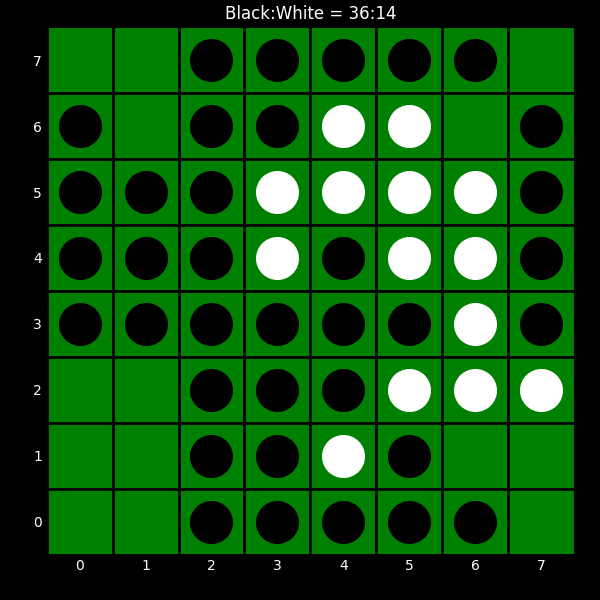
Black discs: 36
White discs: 14